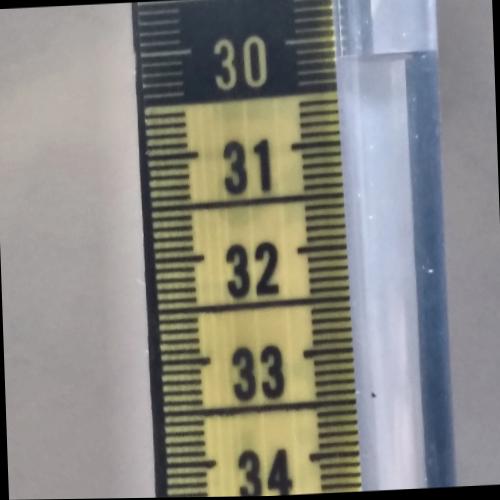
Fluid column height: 30.2 cm